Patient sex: F
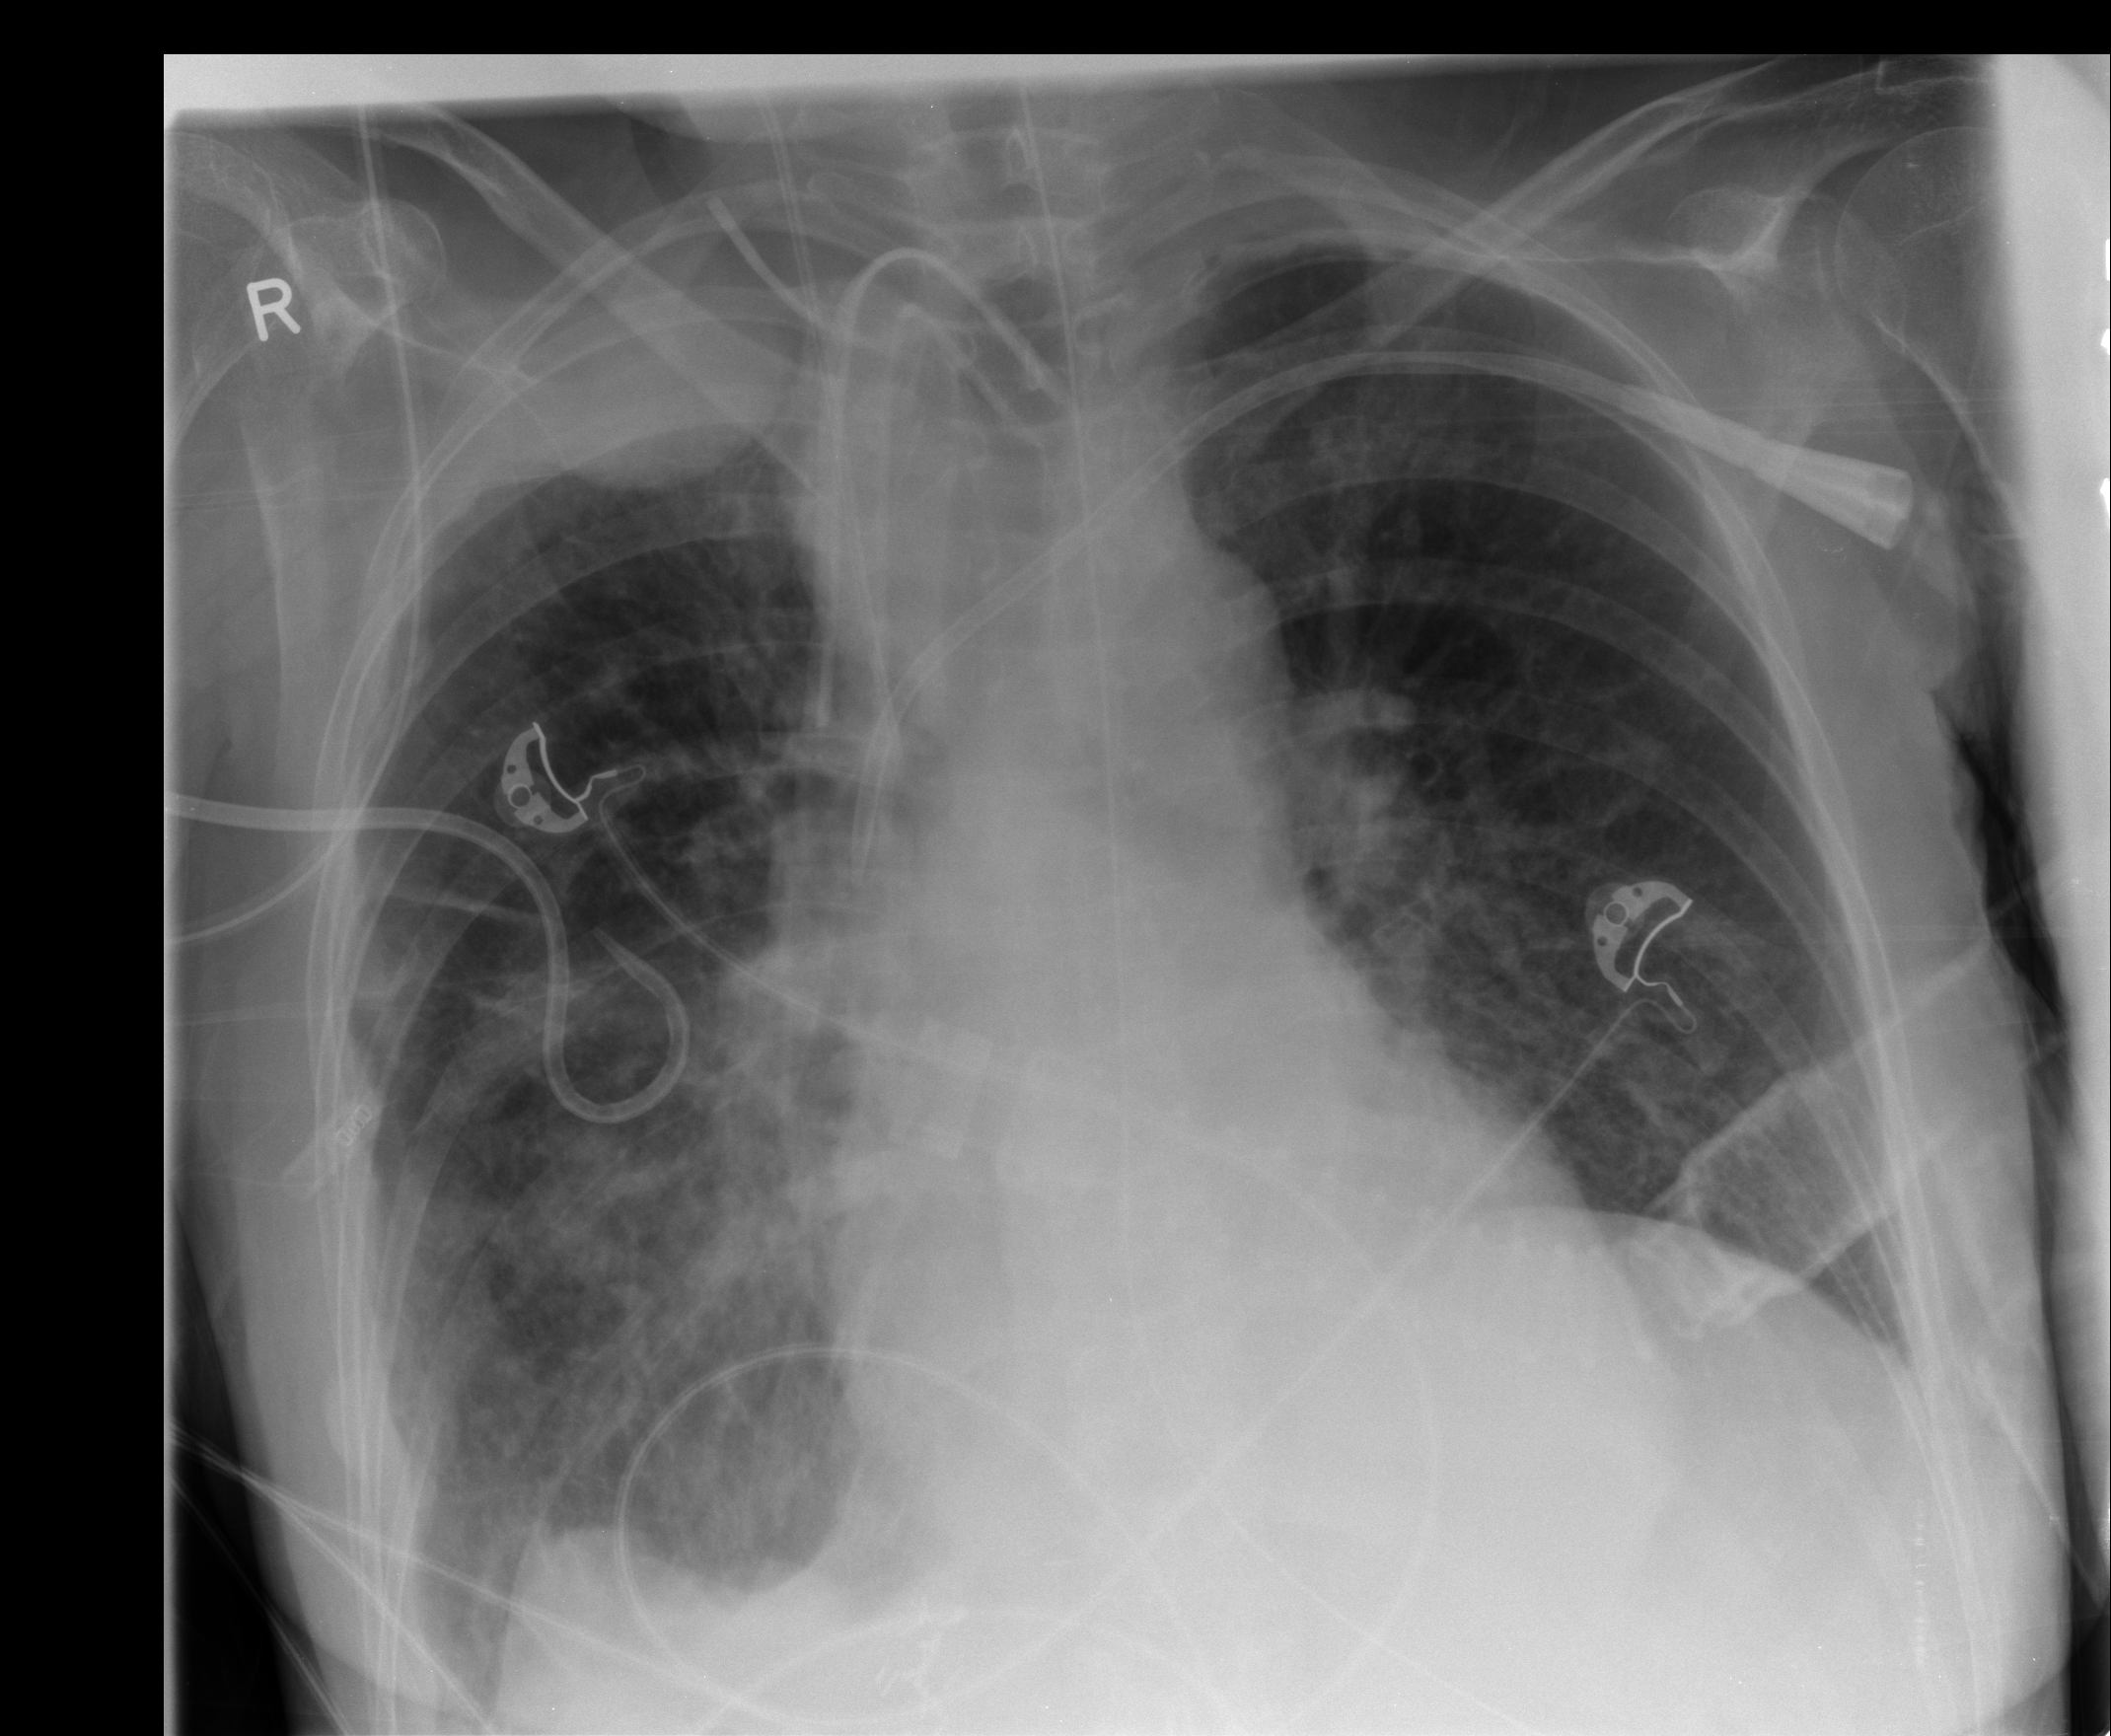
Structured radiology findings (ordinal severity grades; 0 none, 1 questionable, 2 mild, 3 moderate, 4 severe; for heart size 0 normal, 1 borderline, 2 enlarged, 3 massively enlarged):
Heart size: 0
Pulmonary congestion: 2
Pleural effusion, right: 2
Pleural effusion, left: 0
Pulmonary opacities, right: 2
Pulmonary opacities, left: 2
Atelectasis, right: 1
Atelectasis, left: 1